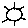
Label: sun